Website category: sports
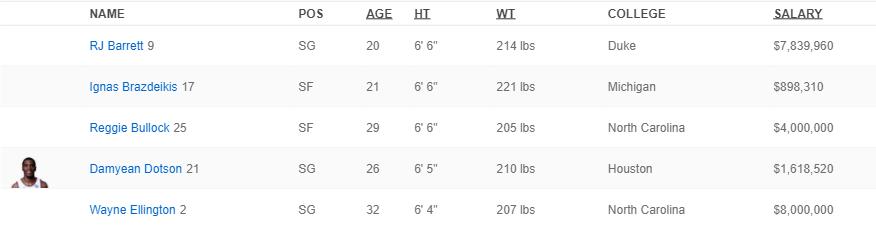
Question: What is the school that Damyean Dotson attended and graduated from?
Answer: Houston

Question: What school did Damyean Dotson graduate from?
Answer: Houston

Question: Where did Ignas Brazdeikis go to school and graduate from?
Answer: Michigan

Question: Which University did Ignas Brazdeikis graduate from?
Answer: Michigan

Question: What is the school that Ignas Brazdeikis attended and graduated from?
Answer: Michigan

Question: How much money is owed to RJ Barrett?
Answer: $7,839,960

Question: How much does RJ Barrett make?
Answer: $7,839,960

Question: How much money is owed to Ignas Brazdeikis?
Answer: $898,310

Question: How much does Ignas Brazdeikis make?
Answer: $898,310

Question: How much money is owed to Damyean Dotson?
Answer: $1,618,520

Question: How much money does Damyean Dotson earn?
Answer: $1,618,520

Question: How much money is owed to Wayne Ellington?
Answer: $8,000,000

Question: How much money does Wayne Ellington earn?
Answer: $8,000,000

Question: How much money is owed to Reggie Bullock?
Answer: $4,000,000

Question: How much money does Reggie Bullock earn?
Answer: $4,000,000

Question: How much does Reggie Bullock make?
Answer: $4,000,000

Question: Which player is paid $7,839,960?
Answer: RJ Barrett

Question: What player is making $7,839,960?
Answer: RJ Barrett

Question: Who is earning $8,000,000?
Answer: Wayne Ellington

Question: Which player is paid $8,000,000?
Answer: Wayne Ellington

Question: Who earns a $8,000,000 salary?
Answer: Wayne Ellington

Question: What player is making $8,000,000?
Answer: Wayne Ellington

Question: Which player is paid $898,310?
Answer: Ignas Brazdeikis

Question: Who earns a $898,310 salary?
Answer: Ignas Brazdeikis

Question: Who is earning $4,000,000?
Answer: Reggie Bullock

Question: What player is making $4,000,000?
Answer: Reggie Bullock

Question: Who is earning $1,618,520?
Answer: Damyean Dotson

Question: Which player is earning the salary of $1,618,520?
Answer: Damyean Dotson

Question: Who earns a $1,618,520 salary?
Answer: Damyean Dotson

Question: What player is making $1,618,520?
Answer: Damyean Dotson

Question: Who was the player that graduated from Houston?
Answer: Damyean Dotson

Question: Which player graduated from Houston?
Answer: Damyean Dotson

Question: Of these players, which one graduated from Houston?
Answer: Damyean Dotson

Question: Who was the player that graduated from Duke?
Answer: RJ Barrett

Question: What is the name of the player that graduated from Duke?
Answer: RJ Barrett

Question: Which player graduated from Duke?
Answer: RJ Barrett

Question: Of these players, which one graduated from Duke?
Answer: RJ Barrett

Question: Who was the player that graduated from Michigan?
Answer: Ignas Brazdeikis

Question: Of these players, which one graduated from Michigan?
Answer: Ignas Brazdeikis